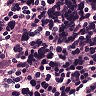
Metastatic tissue present: no